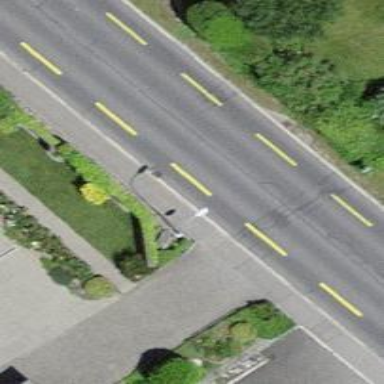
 featuring lanes for cyclists on both sides."